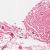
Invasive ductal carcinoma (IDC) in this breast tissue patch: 0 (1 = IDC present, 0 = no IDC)